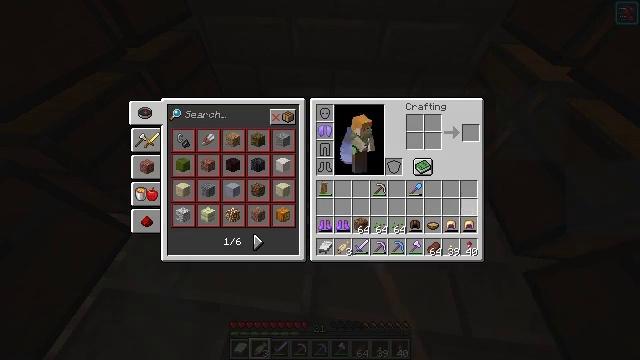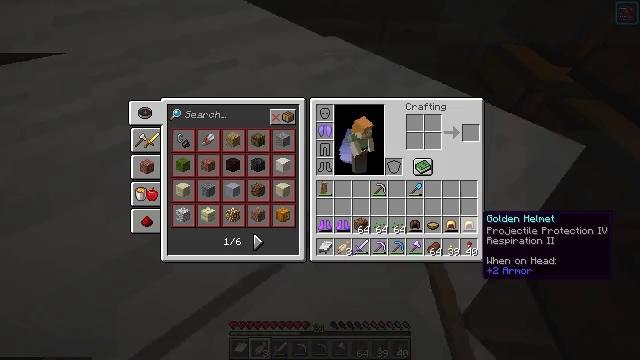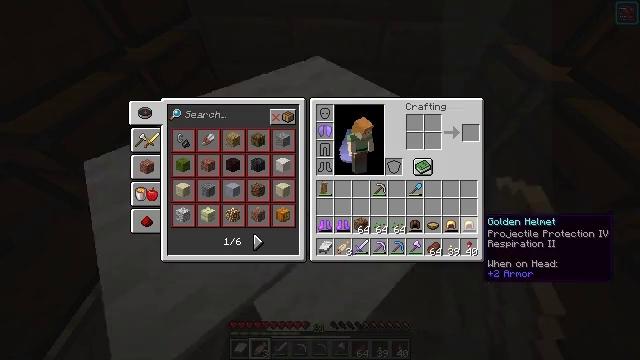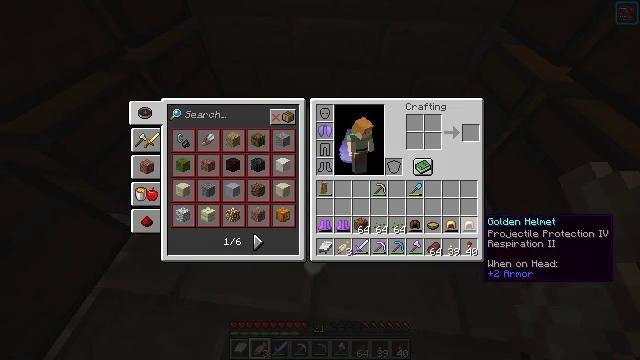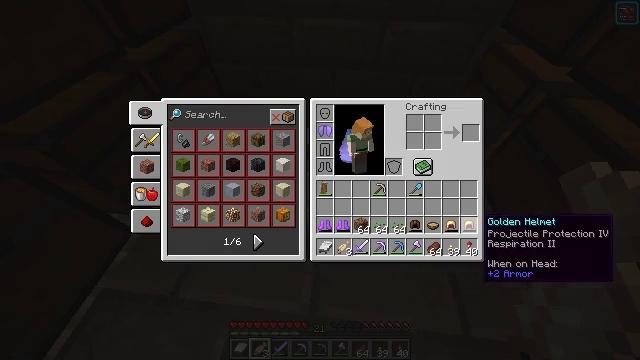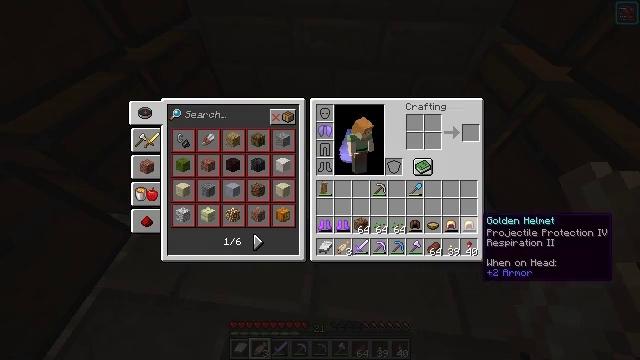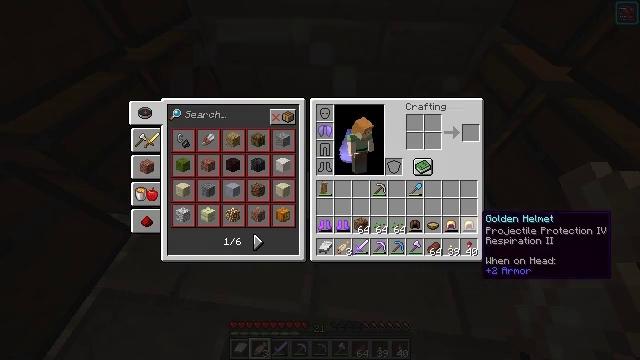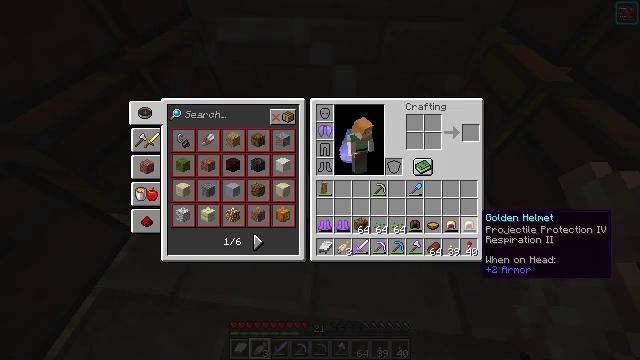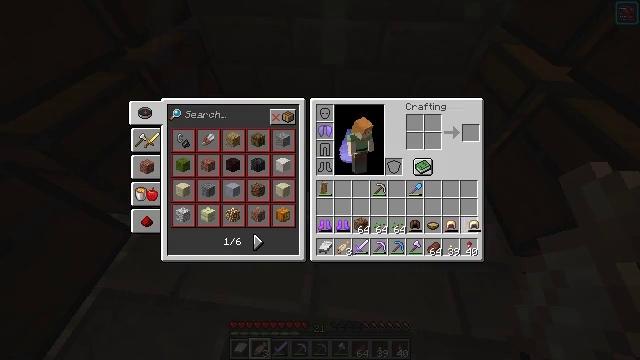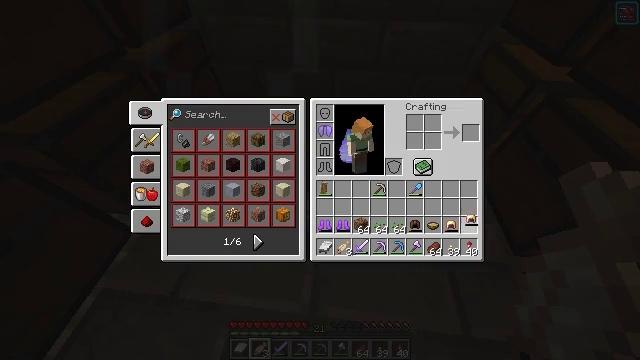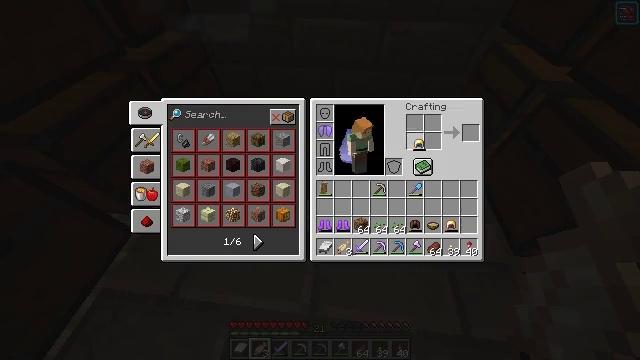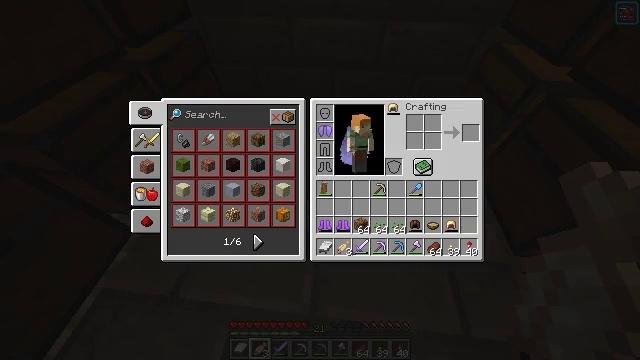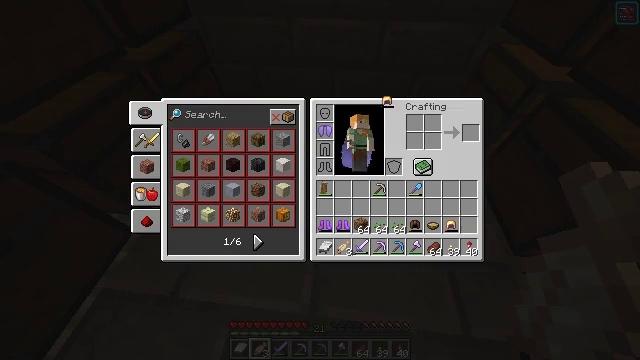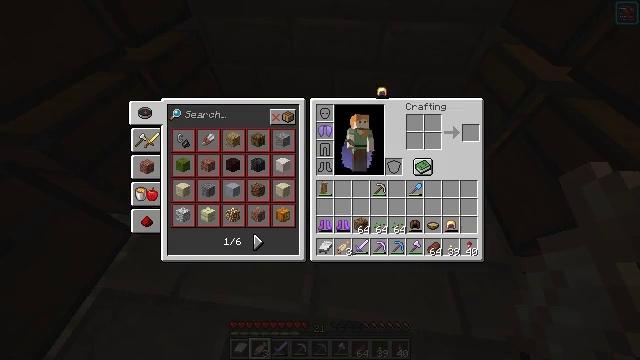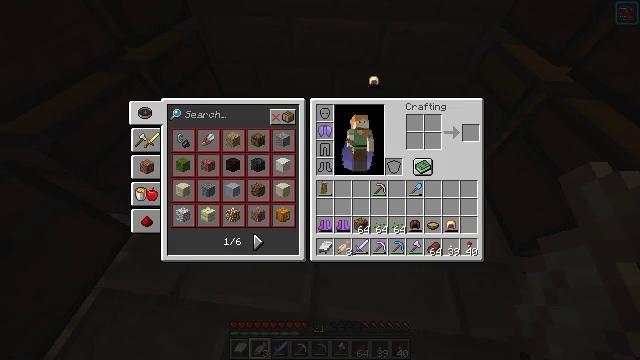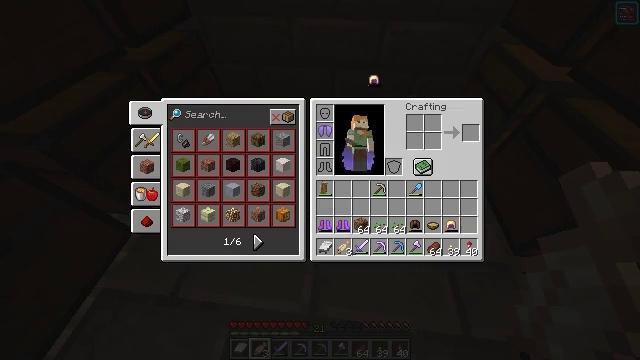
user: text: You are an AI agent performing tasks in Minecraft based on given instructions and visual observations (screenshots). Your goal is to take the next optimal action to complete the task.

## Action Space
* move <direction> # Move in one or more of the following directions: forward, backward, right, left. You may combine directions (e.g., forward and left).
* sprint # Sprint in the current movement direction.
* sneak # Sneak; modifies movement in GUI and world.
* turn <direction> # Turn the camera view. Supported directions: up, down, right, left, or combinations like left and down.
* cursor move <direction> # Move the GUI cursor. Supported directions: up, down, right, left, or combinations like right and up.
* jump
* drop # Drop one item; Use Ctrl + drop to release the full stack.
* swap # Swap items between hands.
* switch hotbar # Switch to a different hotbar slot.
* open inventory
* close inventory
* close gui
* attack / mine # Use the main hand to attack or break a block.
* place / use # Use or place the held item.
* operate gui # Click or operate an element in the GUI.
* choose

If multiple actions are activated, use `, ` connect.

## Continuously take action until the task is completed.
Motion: motion action
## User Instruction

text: Remove a golden helmet from the inventory.
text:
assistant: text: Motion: cursor move down, open gui
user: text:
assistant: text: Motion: no_op
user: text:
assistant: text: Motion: no_op
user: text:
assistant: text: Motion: no_op
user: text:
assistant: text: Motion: no_op
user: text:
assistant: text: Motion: no_op
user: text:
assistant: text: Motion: no_op
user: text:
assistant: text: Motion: operate gui
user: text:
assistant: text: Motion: operate gui
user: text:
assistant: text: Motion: cursor move left and up
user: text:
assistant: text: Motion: cursor move left and up
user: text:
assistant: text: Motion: cursor move up
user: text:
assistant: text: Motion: cursor move up
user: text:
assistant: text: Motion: cursor move left and up
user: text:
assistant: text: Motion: no_op
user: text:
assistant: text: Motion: operate gui
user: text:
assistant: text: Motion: operate gui
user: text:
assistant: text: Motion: no_op
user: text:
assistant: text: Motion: no_op
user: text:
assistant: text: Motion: cursor move right and down
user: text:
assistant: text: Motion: cursor move right and down
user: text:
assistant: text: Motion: cursor move right and down
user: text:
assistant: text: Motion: cursor move right and down
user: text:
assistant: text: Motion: cursor move down
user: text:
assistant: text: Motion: cursor move down
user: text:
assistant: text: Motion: no_op
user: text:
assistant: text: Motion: no_op
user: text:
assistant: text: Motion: no_op
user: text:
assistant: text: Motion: operate gui
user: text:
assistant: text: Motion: cursor move up, operate gui